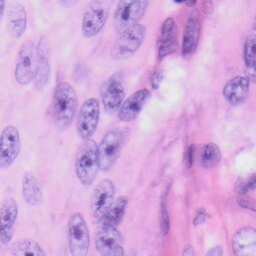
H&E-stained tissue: Skin